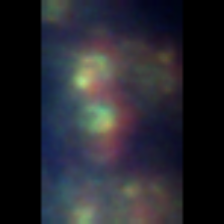
Taxon: Chaetoceros
Group: Diatoms